Interaction volume radius: 10 \u00c5
Interaction volume height: 10 \u00c5
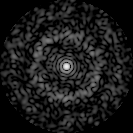
Disorder parameter: 0.8498